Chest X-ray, AP view. Patient: 9 years old, sex M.
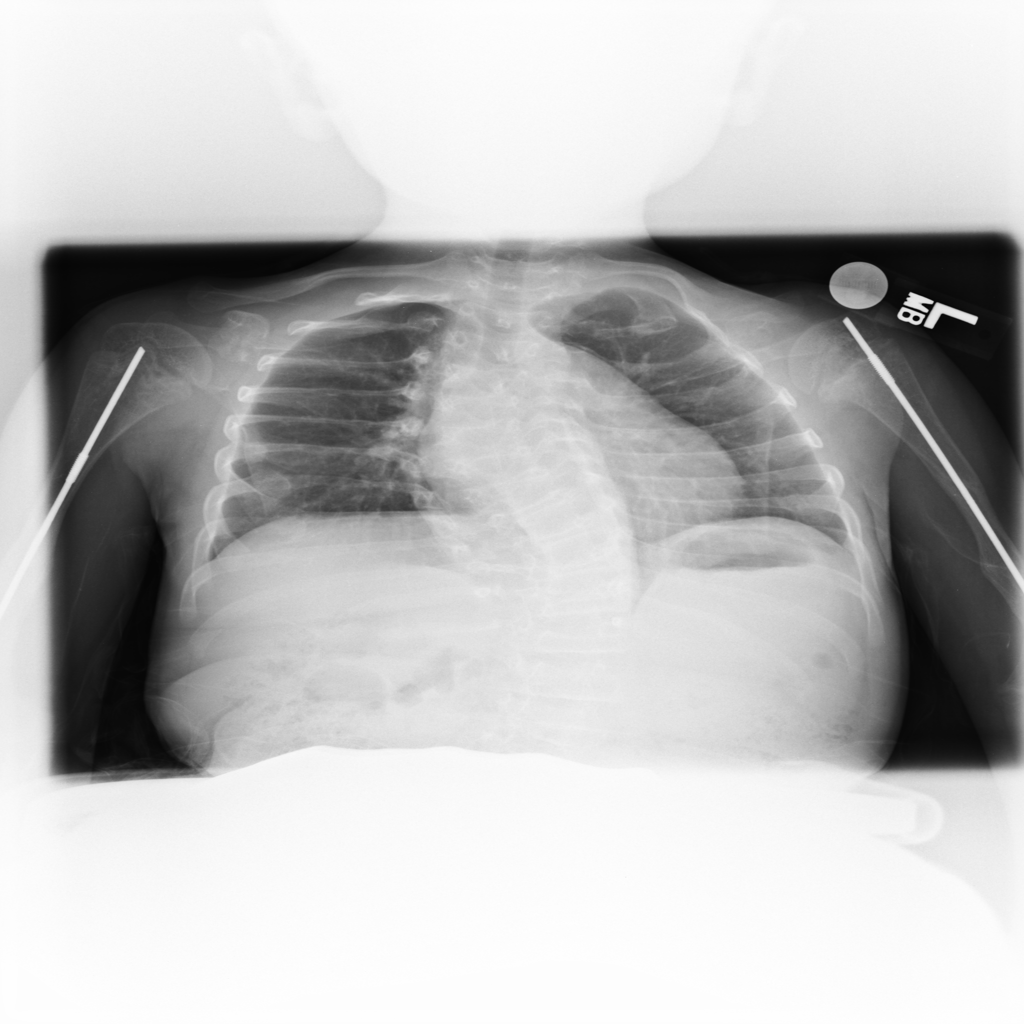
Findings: No Finding